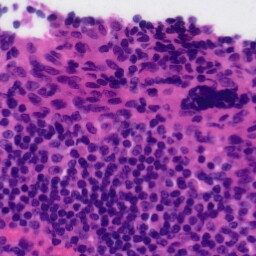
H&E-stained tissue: Tonsil